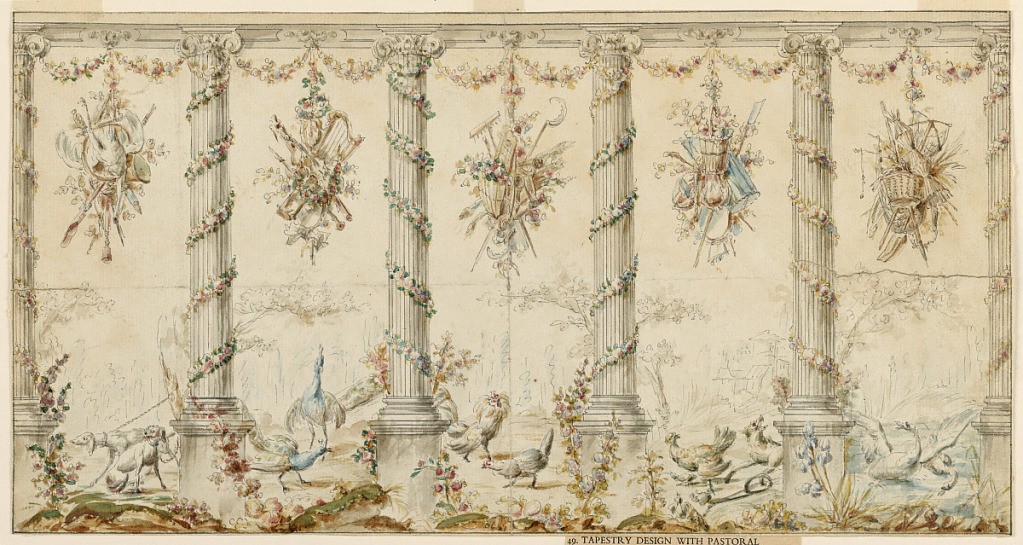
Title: Project for Tapestry Dedicated to Farm Life
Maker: Jean-Baptiste Huet, French, 1745 – 1811
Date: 1780–95
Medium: Pen and black ink, brush and wash on off-white laid paper
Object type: Drawing
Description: Colonnade of Ionic order with garlands of flowers twisted and festooned between the fluted columns. Suspended in the intercolumniations are trophies of garden implements and other attributes of agricultural life. On the ground, behind the colonnade appear dogs, peacocks, fowl, a fox in a trap and geese. Border in ink frames scene.-Based on text by R. Berliner